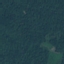
Land use / land cover class: Forest